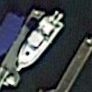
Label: civil